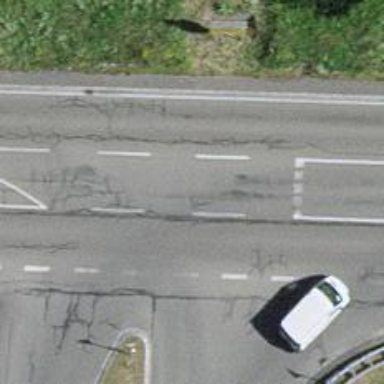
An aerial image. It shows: Primary highway.